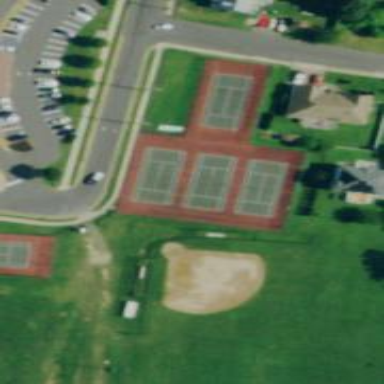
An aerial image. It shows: Tennis court on pitch.